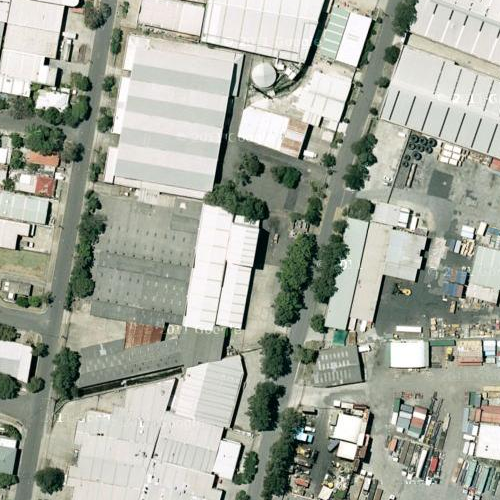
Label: sydney